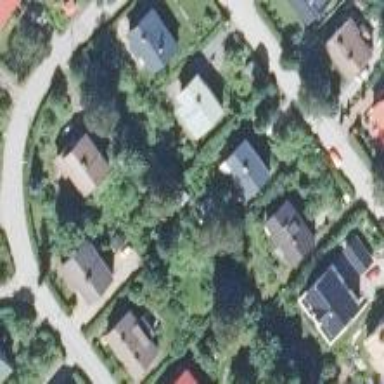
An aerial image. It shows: Residential area.